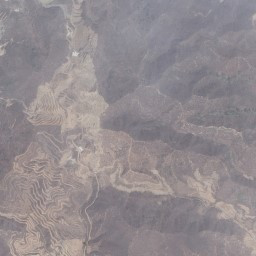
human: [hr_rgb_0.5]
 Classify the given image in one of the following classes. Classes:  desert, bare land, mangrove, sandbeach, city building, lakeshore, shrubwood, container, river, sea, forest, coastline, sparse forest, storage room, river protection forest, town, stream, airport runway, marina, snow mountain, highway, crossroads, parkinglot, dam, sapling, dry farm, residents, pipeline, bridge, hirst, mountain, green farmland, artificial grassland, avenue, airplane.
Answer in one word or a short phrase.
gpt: mountain